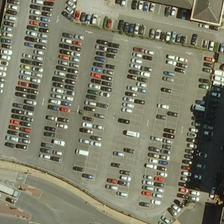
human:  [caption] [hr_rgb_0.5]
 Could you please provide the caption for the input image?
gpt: many cars are parked in a parking lot near several buildings .

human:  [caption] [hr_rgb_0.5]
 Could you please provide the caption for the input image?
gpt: many cars are parked in a parking lot near several buildings .

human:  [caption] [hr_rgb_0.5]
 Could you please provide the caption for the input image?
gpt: the light green trees are on the side of the road .

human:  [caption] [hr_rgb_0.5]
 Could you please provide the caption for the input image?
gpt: four rows of cars are on the wide road .

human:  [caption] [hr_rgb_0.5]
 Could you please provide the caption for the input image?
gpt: four rows of cars are on the wide road .